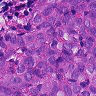
Metastatic tissue present: yes